Brain MRI, t2w sequence, axial 2D slice.
Patient: age 29, sex M, weight 95 kg, height 1.95 m
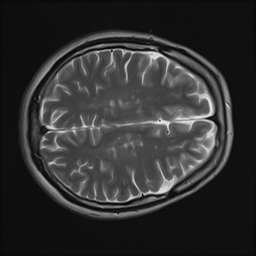